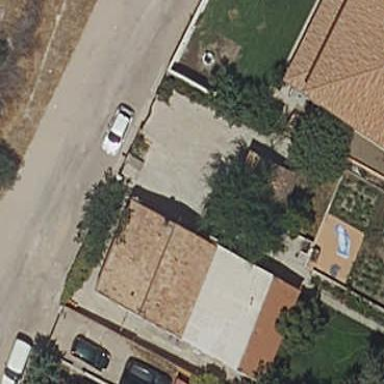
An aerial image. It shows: Detached building.